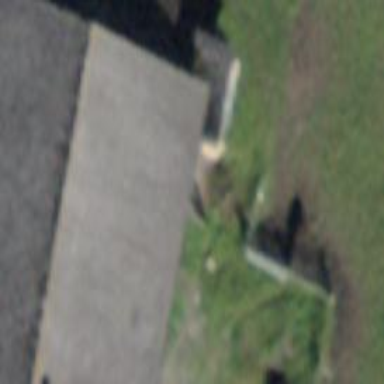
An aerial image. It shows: Rural barn.